Current action and preconditions to check: trajectory_clear

Your task: For each precondition in the list above, predict whether it will hold at this action.

Consider the current scene as observed from the mobile robot's camera, and analyze the predicted future states of all dynamic agents (e.g., people, animals, vehicles, or any moving entities) within the NEXT SECOND.

IMPORTANT: Only answer "very likely" if you are absolutely certain—based on strong, clear evidence—that a dynamic agent will violate the precondition in the predicted future state. Do NOT answer "very likely" for unlikely, ambiguous, or low-probability risks.

Ask yourself for each precondition: Is there a high probability, with clear and convincing evidence, that the predicted future states of any dynamic agent will interfere with the predicted future state of the currently executing action within the NEXT SECOND, causing that precondition to fail?

Assess the risk level based on these predictions. Use "likely" or "very likely" if motions create a clear risk of interference.

Use "neutral" or "improbable" if agents are nearby but their predicted paths are clearly diverging or non-conflicting.

Failure Risk Categories: "very improbable", "improbable", "neutral", "likely", "very likely"

Answer Format: Output ONLY the probability_of_failure value from these categories: "very improbable", "improbable", "neutral", "likely", "very likely"

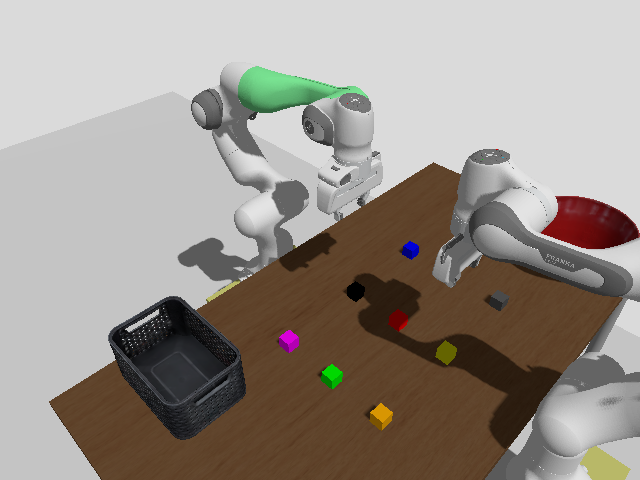

Answer: improbable